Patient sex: M
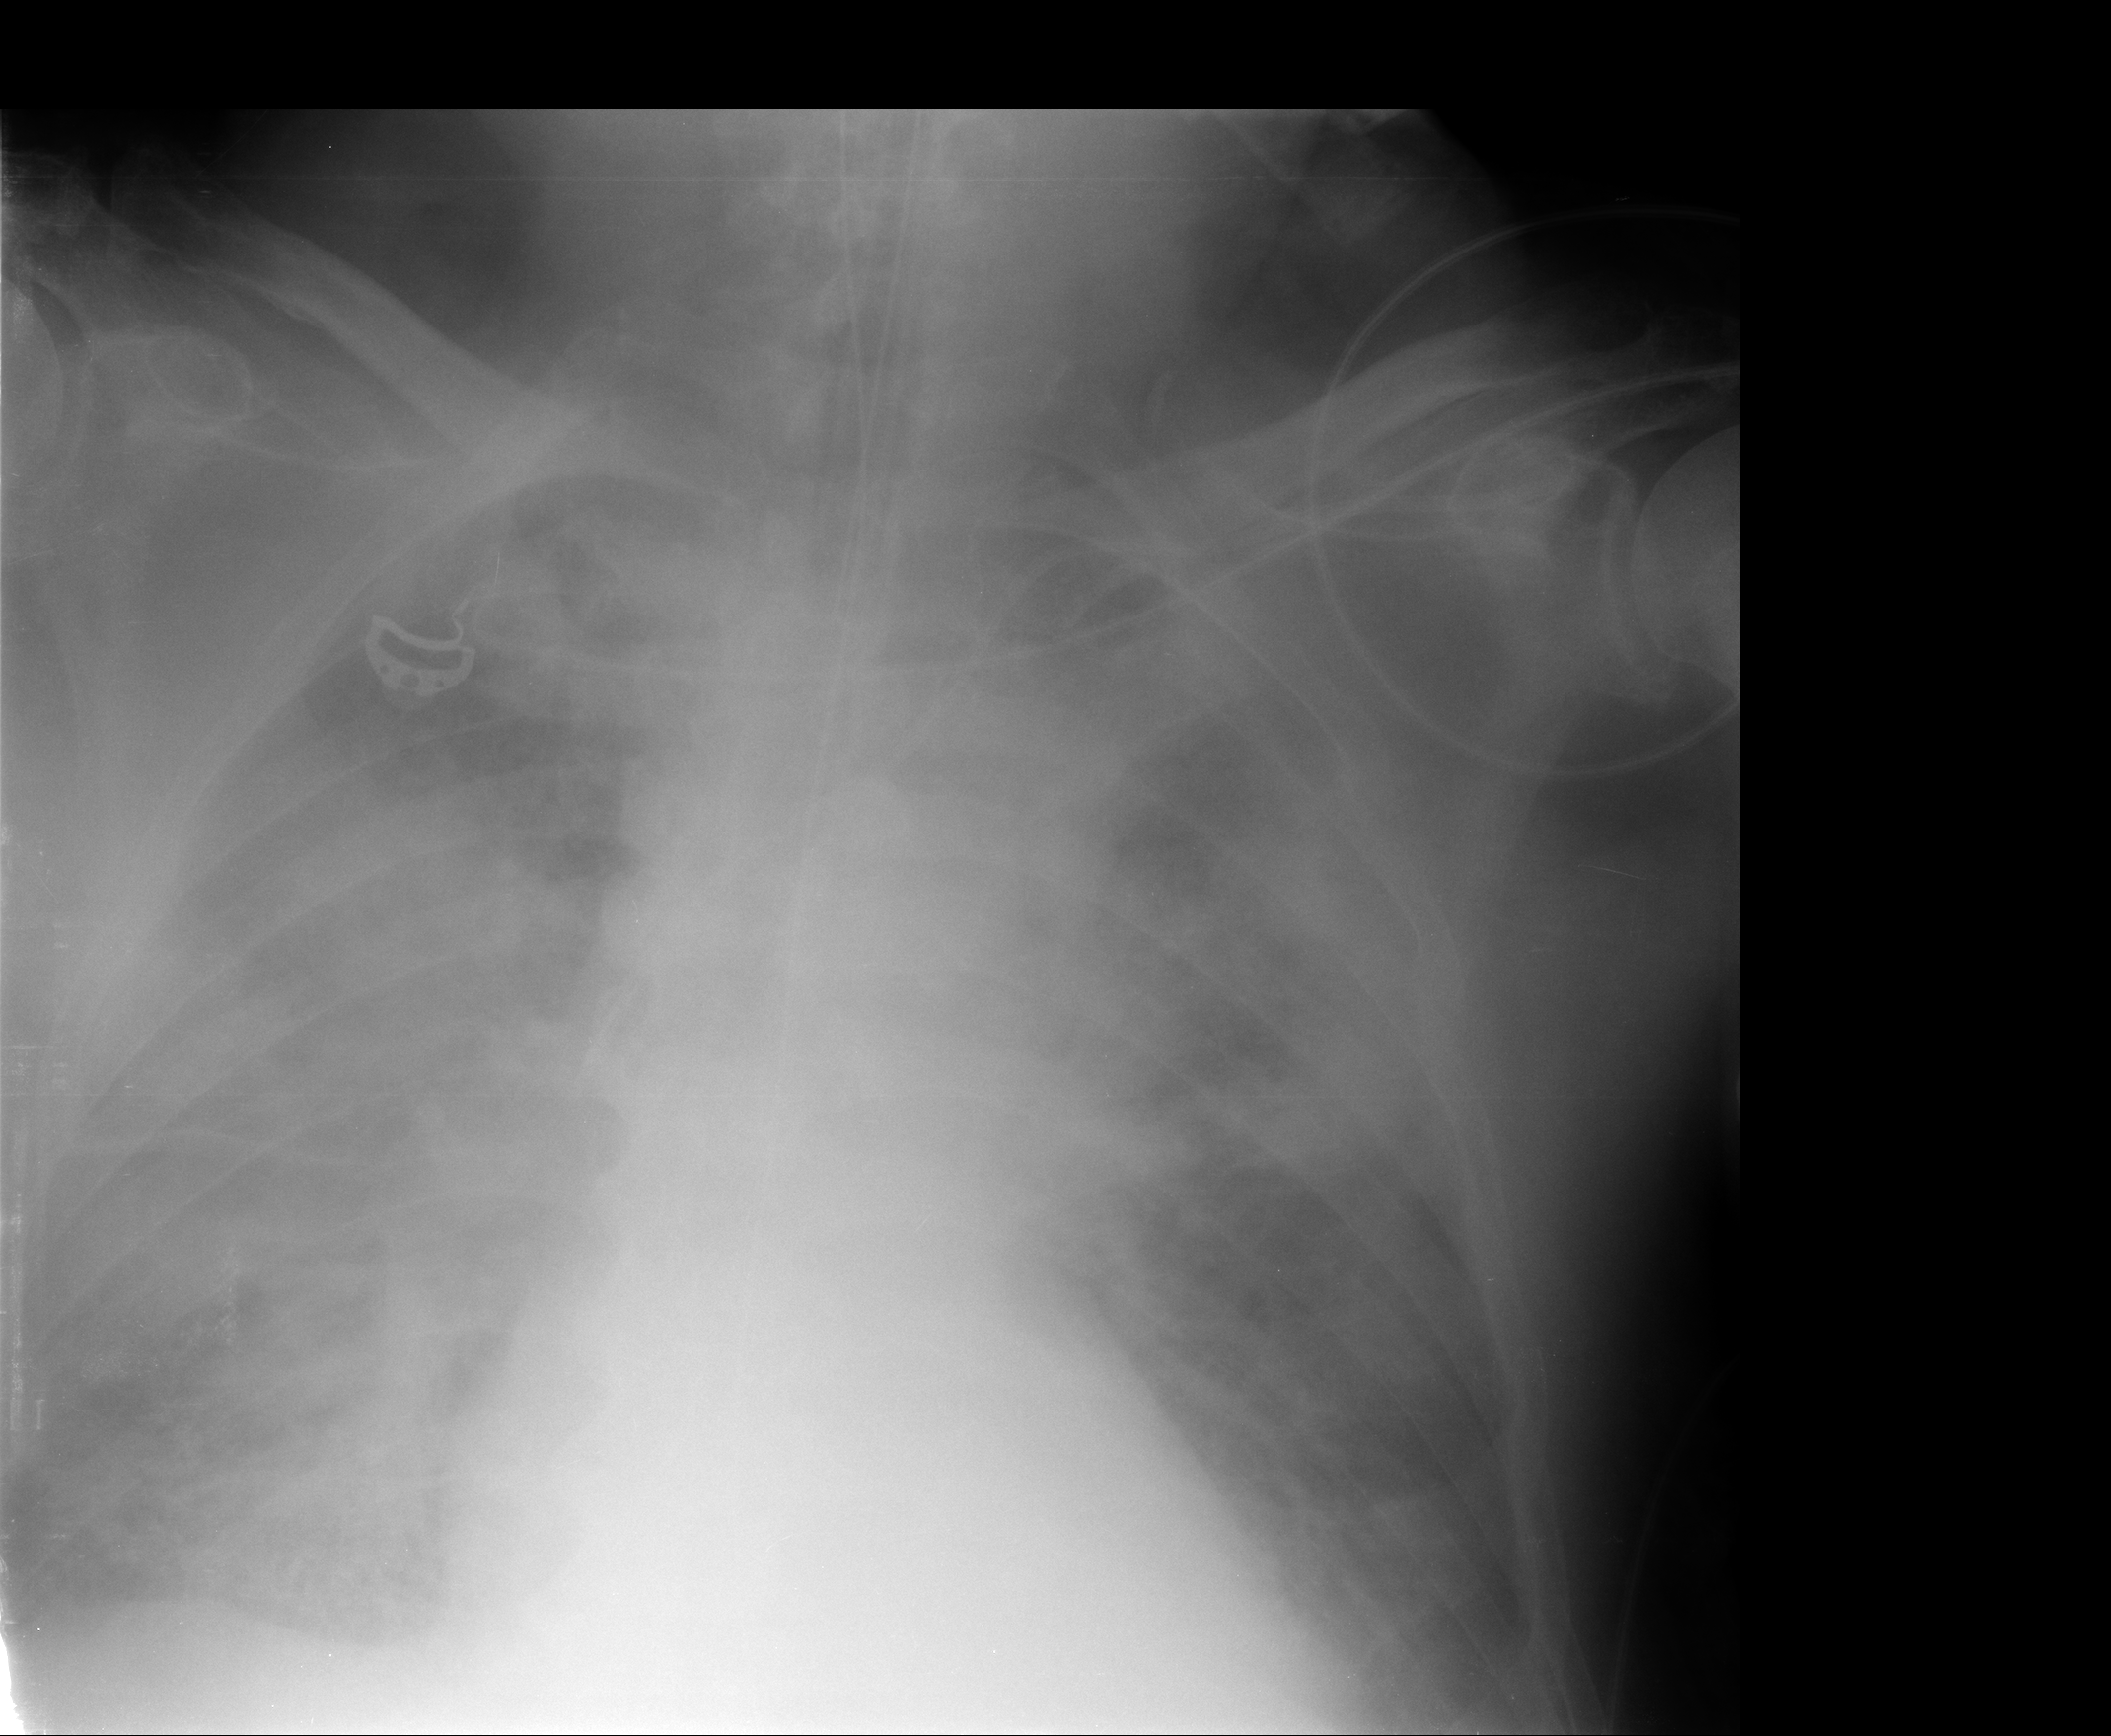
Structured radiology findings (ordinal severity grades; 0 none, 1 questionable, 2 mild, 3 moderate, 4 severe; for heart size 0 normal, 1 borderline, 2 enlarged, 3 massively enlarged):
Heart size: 0
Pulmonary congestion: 2
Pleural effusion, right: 0
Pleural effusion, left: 0
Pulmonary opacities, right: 3
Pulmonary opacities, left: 3
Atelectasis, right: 2
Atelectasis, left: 2